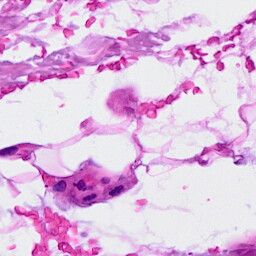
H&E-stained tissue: Breast